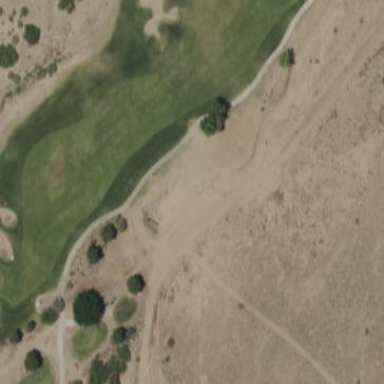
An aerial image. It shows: Scenic golf fairway.